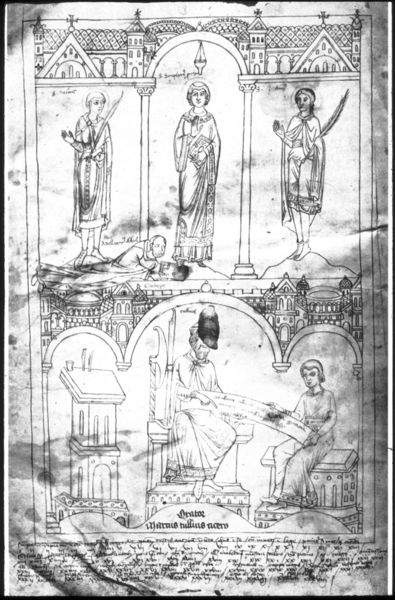
Titel: Cicero Codex
Institution: Berlin, Staatliche Museen - Preußischer Kulturbesitz
Schlagwörter: feder, mann, weiß, frauen, menschen, sitzen, frau, männer, schwarz, säulen, zeichnung, dach, haus, schloss, hochformat, meschen, alt, bibel, stehen, kirche, drei, personen, gotik, turm, engel, schrift, papier, liegen, giebel, weis, bug, thron, inschrift, buch, burg, palast, druck, schwarz weiß, stich, seite, text, buchstaben, entwurf, ritter, altar, namen, buchseite, palmzweig, schreiben, mittelalter, schriftrolle, gesandter, heilige, schriftstück, maria, christentum, unterwerfung, aufteilung, trompete, schreibend, scriptorium, perikopen, chritentum, maruern